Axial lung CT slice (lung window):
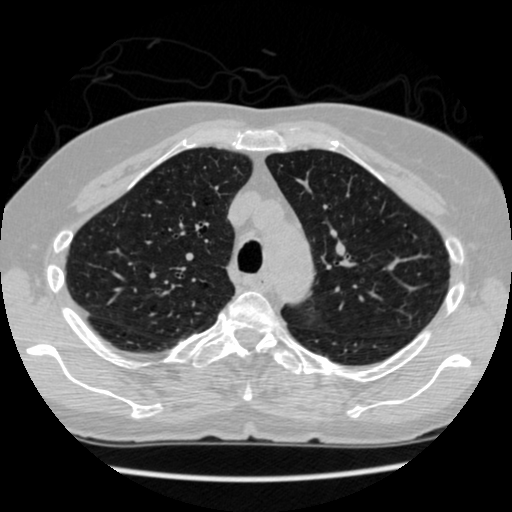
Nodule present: no